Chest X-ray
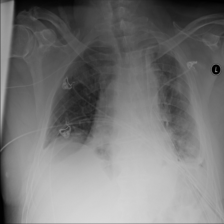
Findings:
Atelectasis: positive
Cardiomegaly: negative
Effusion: positive
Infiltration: negative
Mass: negative
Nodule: negative
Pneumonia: negative
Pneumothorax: positive
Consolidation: negative
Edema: negative
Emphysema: negative
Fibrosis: negative
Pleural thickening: negative
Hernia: negative